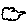
Label: cloud